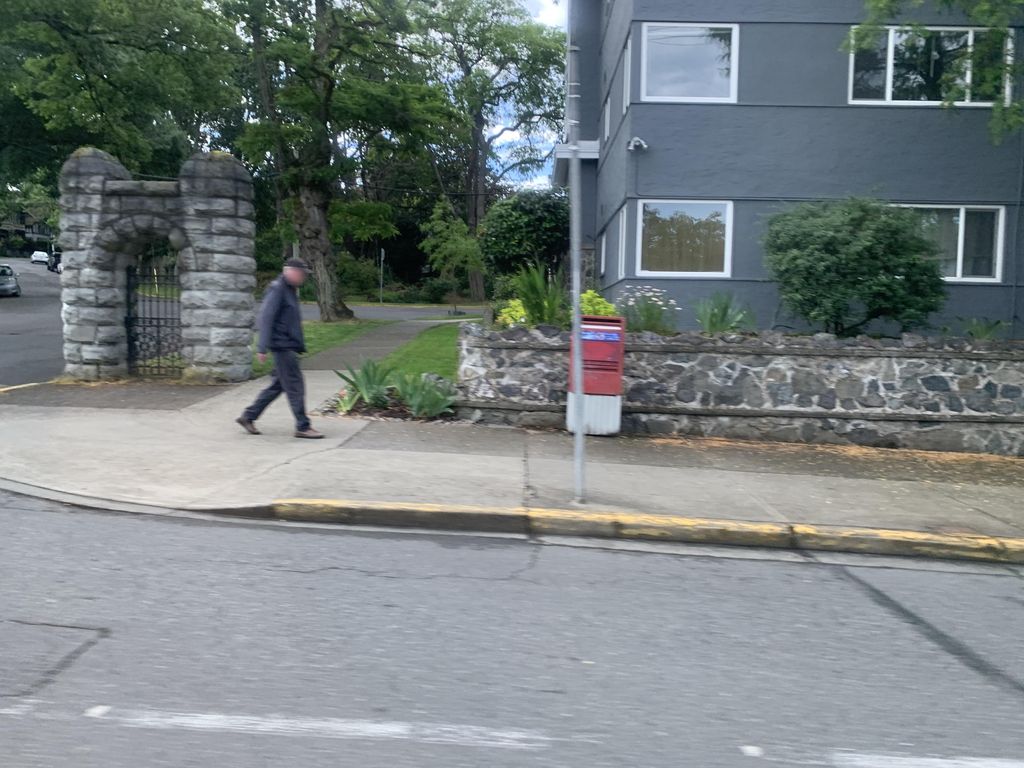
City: victoria